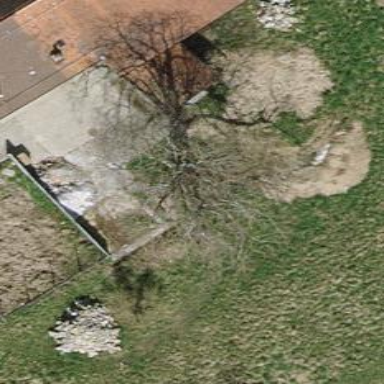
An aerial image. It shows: Garden filled with trees.